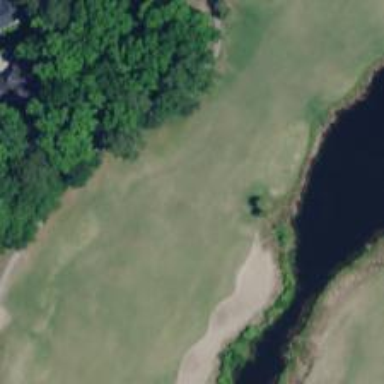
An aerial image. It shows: Golf hole.